Question: How to prevent draggable child elements from dragging over each other in absolute position?
Something like:
'''
if( ($("#firstChild").position().left) >= ($("#secondChild").position().left) )
{
$(this).draggable({ disabled: true });
}
'''
but this only disables dragabble when stop dragging, the goal is to prevent from in some way...Or with Droppable???

Any ideas for CASE 2?
Also, this is maximum for towards , so , but can push on right, and can push on left, important thing is that no overlap ocurrs!
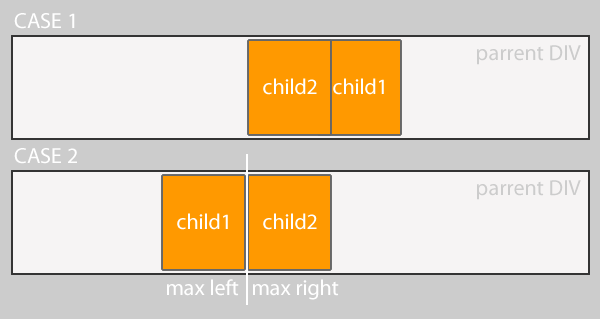
Answer: Some notes before / in order to reach the optimal solution:
- 'allBetween'- '#buttonOne''if($("#firstInput").val() > 429 )$("#firstInput").val(424);'
1. You're using the #firstInput (and #thirdInput) selector multiple times without caching a reference.
2. You're duplicating the functions for each button. A better, less error-prone solution is to create a method to build these methods.
## Final code
The optimisations have been explained previously. I will not elaborate them, since that's not the topic of the question. I have explained the function logic of the requested behavior in the scripts comments (below).
'''
$(document).ready(function() {
// Helper to easily bind related events to the button.
function createButtonClickEvent(sel_selector, input_selector, left_limit, right_limit) {
return function(){
var $sel = $(sel_selector),
$input = $(input_selector),
val = $input.val();
if (val > right_limit) input.val(val = right_limit);
else if (val < left_limit) input.val(val = left_limit);
$sel.css('left', val + "px");
var $allElems = $("#second").children(".single"),
$between = $allElems.inRangeX("#selFirst", "#selSecond");
$allElems.removeClass("ui-selected");
$between.addClass("ui-selected");
}
}
//setValue 1
$("#buttonOne").click(createButtonClickEvent("#selFirst", "#firstInput", 0, 429));
//setValue2
$("#buttonTwo").click(createButtonClickEvent("#selSecond", "#thirdInput", 0, 429));
//graph values
var valuesG = [],
$elements = $();
for (i = 0; i < 144; i++) {
valuesG[i] = Math.floor(Math.random() * (30 - 20 + 1) + 10);
$elements = $elements.add($("<div class='single'>")
.css('height', valuesG[i])
.css('margin-top', 30 - valuesG[i]));
}
$elements.appendTo($("#second"));
$("#second").children(".single").addClass("ui-selected");
//inRangeX (http://stackoverflow.com/a/<PHONE>/938089)
(function($) {
$.fn.inRangeX = function(x1, x2) {
if (typeof x1 == "string" && +x1 != x1 || x1 instanceof Element) {
x1 = $(x1);
}
if (typeof x2 == "string" && +x1 != x1 || x1 instanceof Element) {
x2 = $(x2);
}
if (x1 instanceof $) {
x1 = x1.offset().left;
}
if (x2 instanceof $) {
x2 = x2.offset().left;
}
x1 = +x1;
x2 = +x2;
if (x1 > x2) {
var x = x1;
x1 = x2;
x2 = x;
}
return this.filter(function() {
var $this = $(this),
offset = $this.offset(),
rightSide = offset.left - 5;
return offset.left >= x1 + 5 && rightSide <= x2;
});
}
})(jQuery);
//firstPositions
var startFirst = $(".selector#selFirst").position().left;
var startSecond = $(".selector#selSecond").position().left;
$('input#firstInput').val(startFirst);
$('input#thirdInput').val(startSecond);
// *********** Actual requested code *********** //
//first and second-Picker
var $selFirst = $("#selFirst"),
$selSecond = $("#selSecond"),
cachedWidth = $selFirst.outerWidth();
function drag_function(event, ui){
var $firstRightBorder = $selFirst.position().left + cachedWidth,
$secondLeft = $selSecond.position().left,
diff = $firstRightBorder - $secondLeft;
/*
* The logic is as follows:
* dif < 0 if selFirst and selSecond do not overlap
* dif = 0 if they're next to each other
* dif > 0 if they overlap each other
* To fix this (reminder: if they overlap, dif is negative):
* If current == #selFirst,
* left = left + dif
* else (if current == #selSecond),
* left = left - dif
*/
if (diff > 0) {
var currentLeft = parseFloat($(this).css("left"));
if (this.id == "selSecond") diff = -diff;
ui.position.left = currentLeft - diff;
ui.helper.css("left", currentLeft - diff);
}
var $allElems = $("#second").children(".single"),
$between = $allElems.inRangeX("#selFirst", "#selSecond");
$("#firstInput").val($("#selFirst").position().left);
$("#thirdInput").val($("#selSecond").position().left);
$allElems.removeClass("ui-selected");
$between.addClass("ui-selected");
var allBetween = $('.ui-selected');
}
$("#selFirst, #selSecond").draggable({
containment: 'parent',
axis: 'x',
drag: drag_function,
stop: drag_function
});
}); //eof
'''